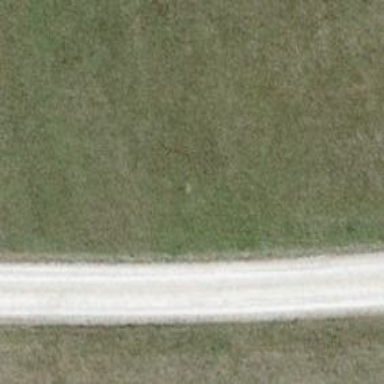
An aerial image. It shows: Pebblestone track with grade2 quality.